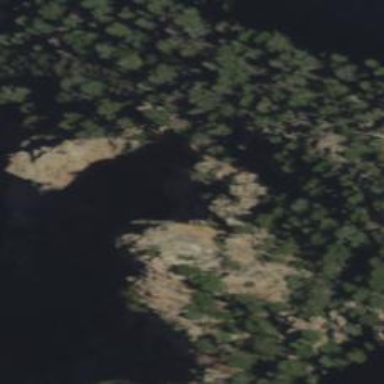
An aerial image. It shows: Natural cliff.